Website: ulta-beauty
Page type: billing-address
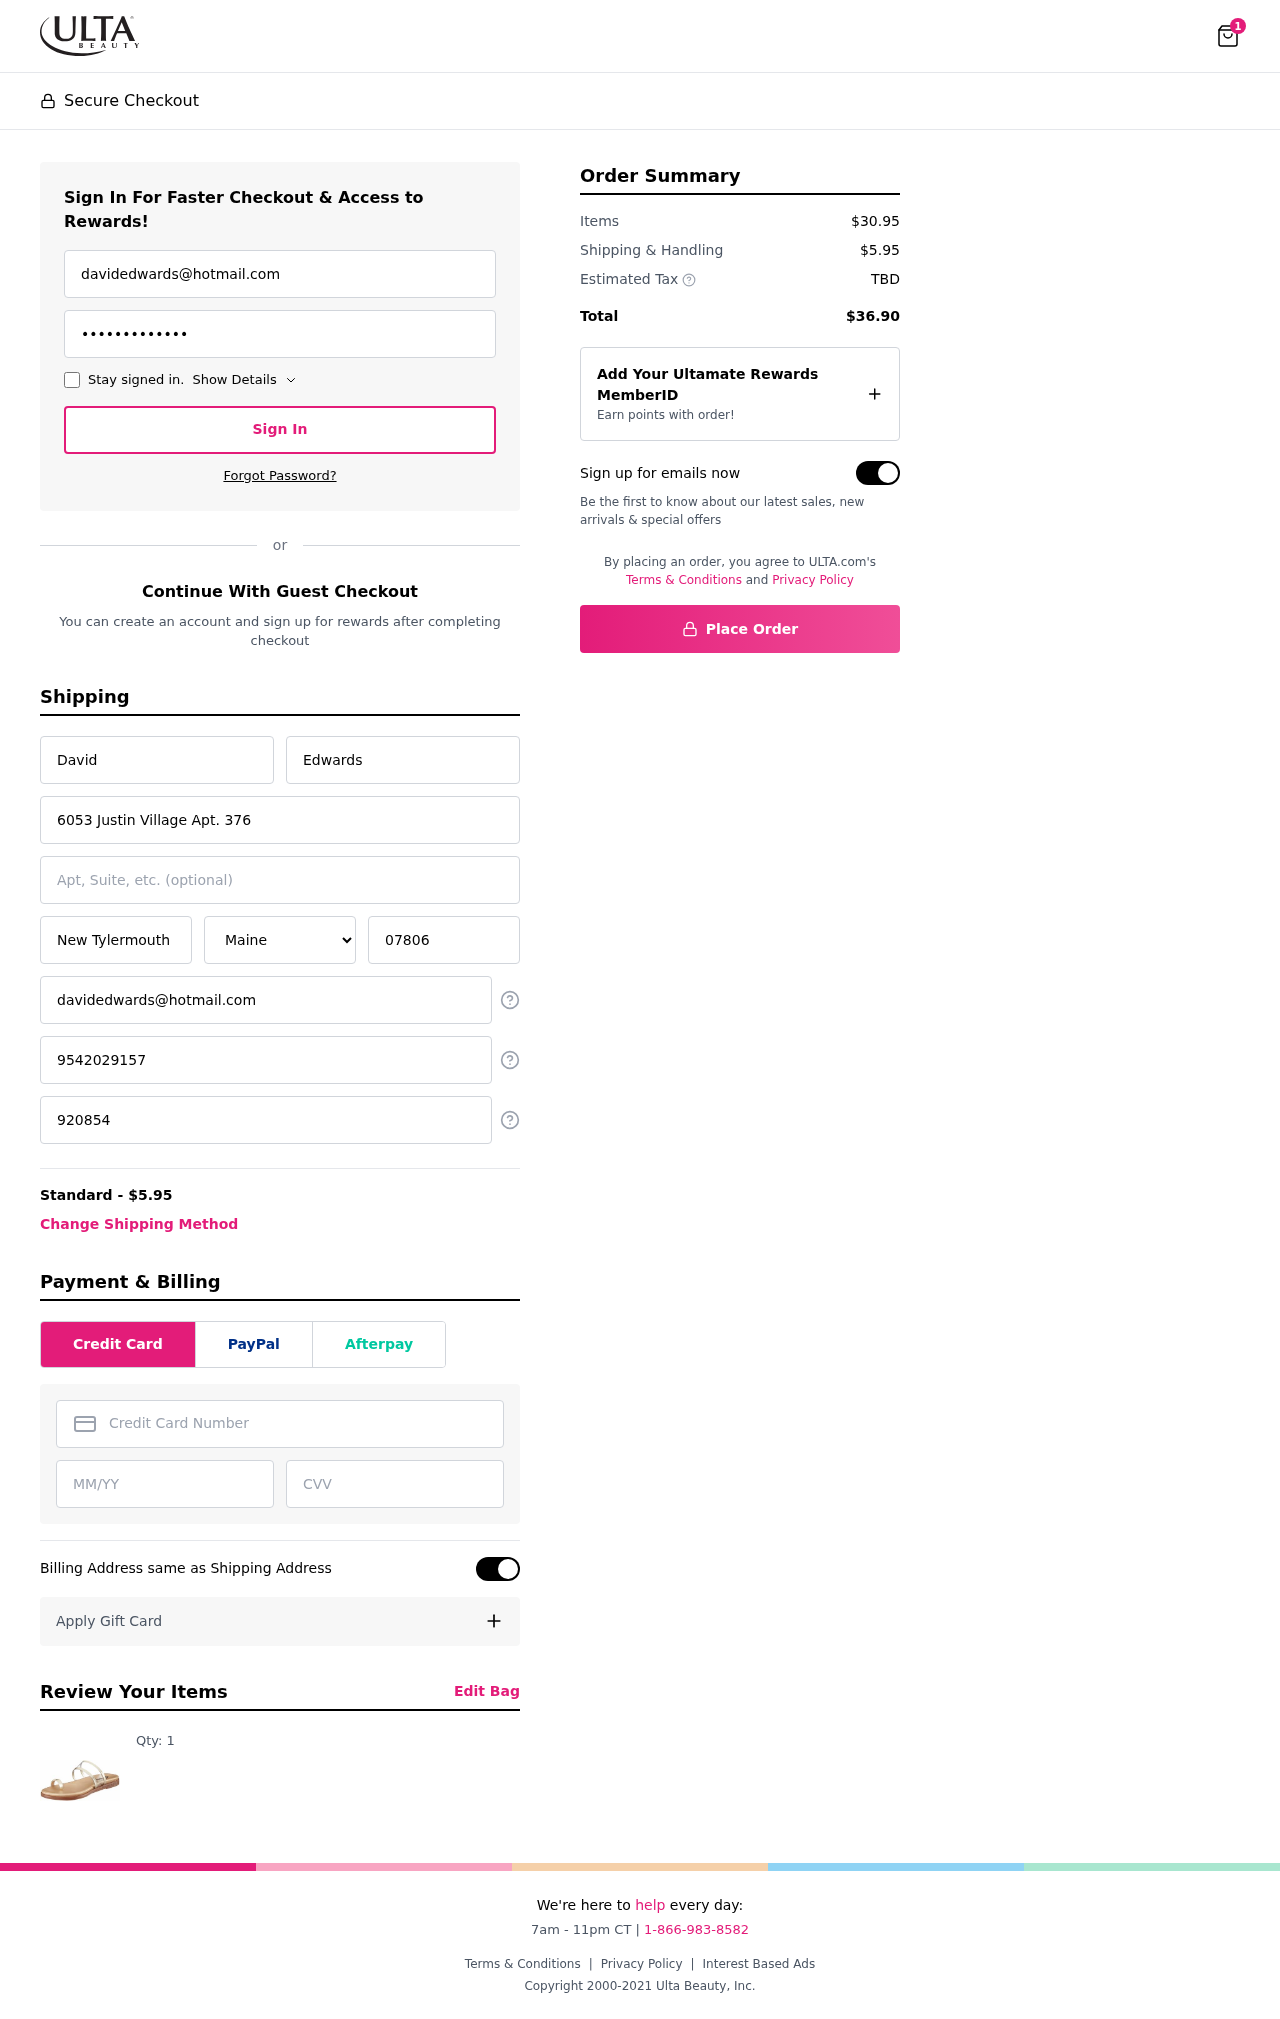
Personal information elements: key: PII_STATE
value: Maine
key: PII_EMAIL
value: davidedwards@hotmail.com
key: PII_FIRSTNAME
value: David
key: PII_LASTNAME
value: Edwards
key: PII_STREET
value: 6053 Justin Village Apt. 376
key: PII_CITY
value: New Tylermouth
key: PII_POSTCODE
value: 07806
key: PII_PHONE
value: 9542029157
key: PII_ALT_PHONE
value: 9208549749
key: PII_CARD_NUMBER
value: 6011 9886 9980 7418
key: PII_CARD_EXPIRY
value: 01/30
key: PII_CARD_CVV
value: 675
Product elements: key: PRODUCT1_QUANTITY
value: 1
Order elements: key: ORDER_NUM_ITEMS
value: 1
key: ORDER_SHIPPING_COST
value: $5.95
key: ORDER_SUBTOTAL
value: $30.95
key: ORDER_TOTAL
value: $36.90